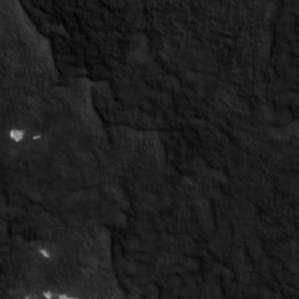
Label: non_frost